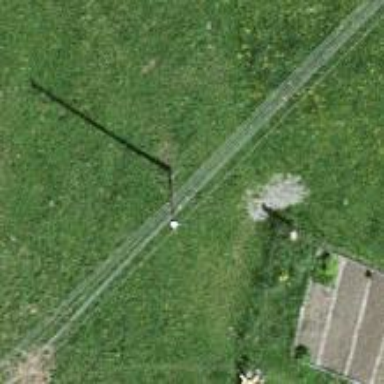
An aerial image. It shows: Power pole.